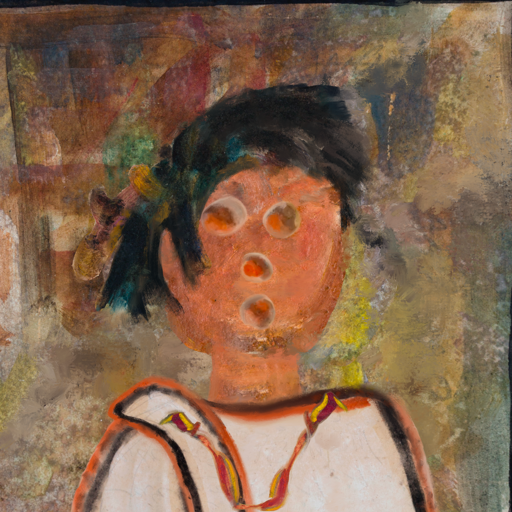
Background: Mosgoul, Head And Neck Front: Boggyland, Face Front: Rupkatha, Bust: Roy_Bahadur, Hair Front: Pipe, Head Accessory: Blank, Second Necklace: Gypsy_Mother_1, Necklace: Blank, Baby: Blank